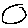
Label: circle